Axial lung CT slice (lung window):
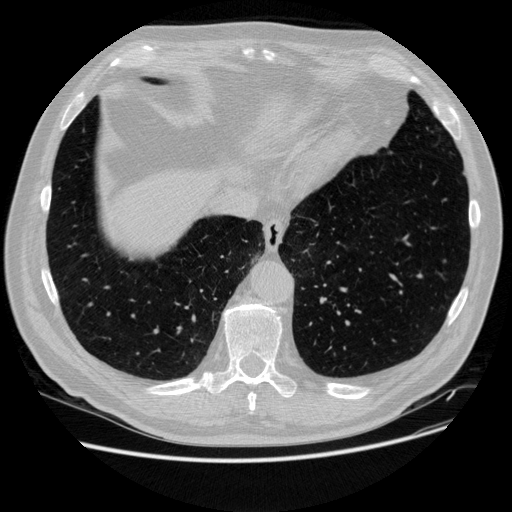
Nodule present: yes
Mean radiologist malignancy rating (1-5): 2